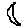
Label: moon